Field crop: maize
Growth stage: 2
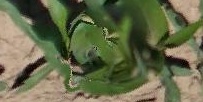
Species: maize